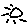
Label: sun